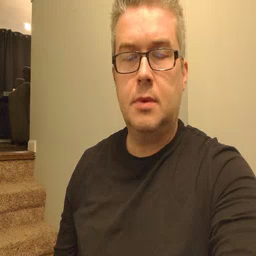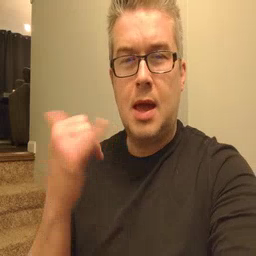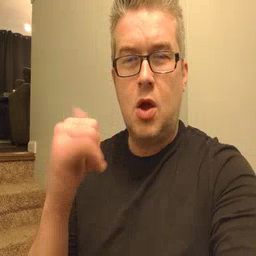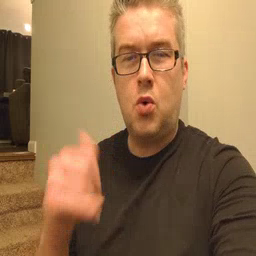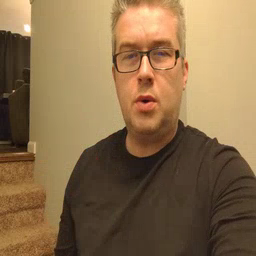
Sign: yellow